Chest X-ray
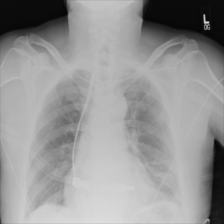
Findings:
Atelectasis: negative
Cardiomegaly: negative
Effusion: negative
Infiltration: negative
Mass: negative
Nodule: negative
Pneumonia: negative
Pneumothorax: negative
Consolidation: negative
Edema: negative
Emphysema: negative
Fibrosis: negative
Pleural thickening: negative
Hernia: negative